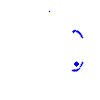
Particle: proton